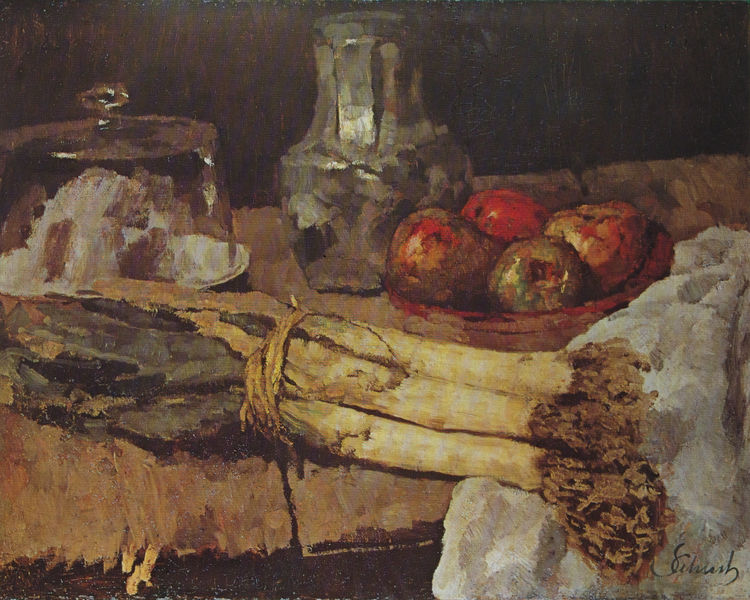
Titel: Stilleben mit Porree
Künstler: Carl Schuch
Standort: München
Institution: Städtische Galerie im Lenbachhaus
Schlagwörter: blätter, dunkel, gemälde, schatten, wasser, weiß, cezanne, grob, grün, impressionismus, ocker, braun, glas, grau, hell, hintergrund, holz, licht, raum, schwarz, tisch, tische, obst, rot, tuch, beige, flächig, malerei, alt, wand, band, falten, leinen, schale, schüssel, stein, teller, tod, tot, bild, signatur, tischdecke, tischtuch, öl, realismus, schnur, stoff, strick, decke, frucht, früchte, gemüse, henkel, kanne, keramik, krug, stilleben, stillleben, vase, apfel, topf, äpfel, liegen, bündel, fläche, signiert, querformat, essen, falte, glanz, maler, metall, deutsch, faden, kordel, bretter, bronze, platte, lichtreflexe, birne, zwiebel, birnen, holztisch, vier, gefäß, zinn, zinnkrug, stangen, porzellan, wurzel, seil, stengel, kuchen, leinwand, tischplatte, mahlzeit, bast, rot weiß, knauf, karaffe, trübner, wurzeln, glocke, flüssigkeit, kristall, vergänglich, tonig, gebunden, karl, käse, glasschale, glasur, behälter, holzplatte, tonkrug, bräunlich, bund, riss, morte, kruf, küchen, lauch, glasglocke, glashaube, käseglocke, schuch, butterglocke, homogen, knolle, knollen, lauchzwiebeln, poree, porree, sellerie, sezanne, simultaenität der ansichten, stangn, steinkrug, tilleben, 1890, spahn, #weiß, rhababer, lacuh, galsglocke, borne, gemüsestillleben, kranne, holtisch, glasdeckel, ustilleben